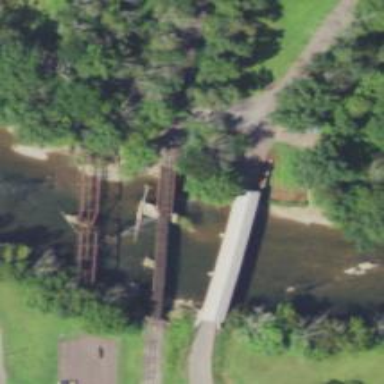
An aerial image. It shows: Covered bridge on residential road.